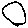
Label: circle